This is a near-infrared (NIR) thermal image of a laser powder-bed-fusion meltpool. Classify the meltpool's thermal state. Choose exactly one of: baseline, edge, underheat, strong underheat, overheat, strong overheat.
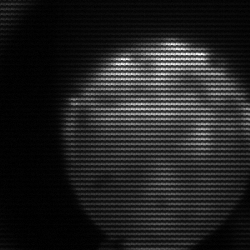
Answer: edge